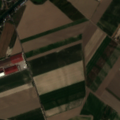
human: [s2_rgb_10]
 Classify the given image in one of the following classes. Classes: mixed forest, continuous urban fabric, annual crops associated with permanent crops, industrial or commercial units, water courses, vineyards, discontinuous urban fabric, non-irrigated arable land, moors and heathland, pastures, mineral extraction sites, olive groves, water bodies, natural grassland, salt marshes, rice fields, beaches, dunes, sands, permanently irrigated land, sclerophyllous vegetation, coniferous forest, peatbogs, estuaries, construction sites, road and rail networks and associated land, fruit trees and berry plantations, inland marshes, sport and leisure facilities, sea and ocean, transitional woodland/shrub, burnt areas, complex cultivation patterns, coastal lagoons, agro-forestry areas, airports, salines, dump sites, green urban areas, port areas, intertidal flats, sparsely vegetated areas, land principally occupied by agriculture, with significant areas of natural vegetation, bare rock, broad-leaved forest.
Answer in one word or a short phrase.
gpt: discontinuous urban fabric, industrial or commercial units, non-irrigated arable land, broad-leaved forest